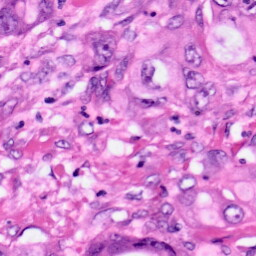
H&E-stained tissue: Pancreatic